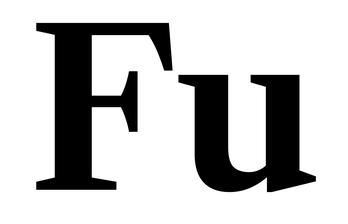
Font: LibreCaslonText_Bold